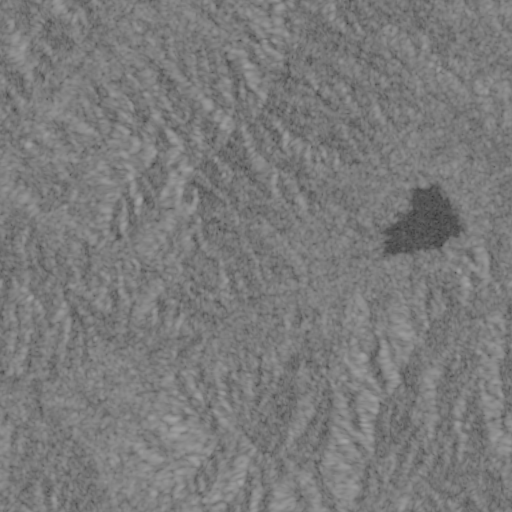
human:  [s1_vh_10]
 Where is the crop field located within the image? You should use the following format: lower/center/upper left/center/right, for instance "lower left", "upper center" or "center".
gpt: The crop field is located in the upper center of the image.
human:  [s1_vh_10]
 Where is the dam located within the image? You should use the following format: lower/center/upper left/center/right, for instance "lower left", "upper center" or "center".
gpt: The dam is located in the center right of the image.
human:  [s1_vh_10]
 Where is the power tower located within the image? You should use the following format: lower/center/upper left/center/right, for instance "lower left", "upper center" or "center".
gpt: The power tower is located in the upper left of the image.
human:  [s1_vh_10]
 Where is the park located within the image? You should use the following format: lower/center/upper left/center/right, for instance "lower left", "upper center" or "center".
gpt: There is no park in the image.

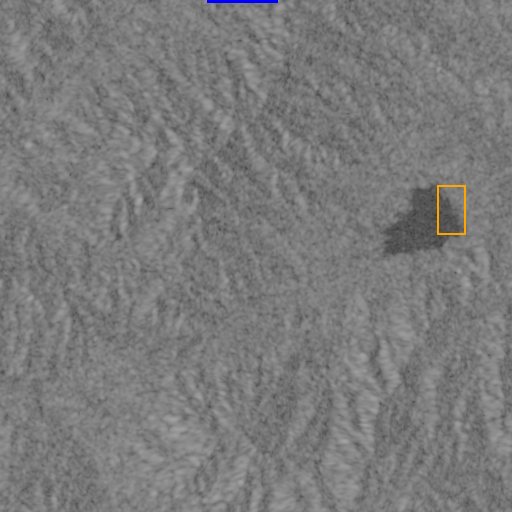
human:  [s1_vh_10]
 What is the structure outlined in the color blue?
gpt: The structure outlined in blue is a crop field.
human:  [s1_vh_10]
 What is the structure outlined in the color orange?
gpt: The structure outlined in orange is a dam.
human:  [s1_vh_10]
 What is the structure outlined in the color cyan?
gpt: There is no cyan outline.